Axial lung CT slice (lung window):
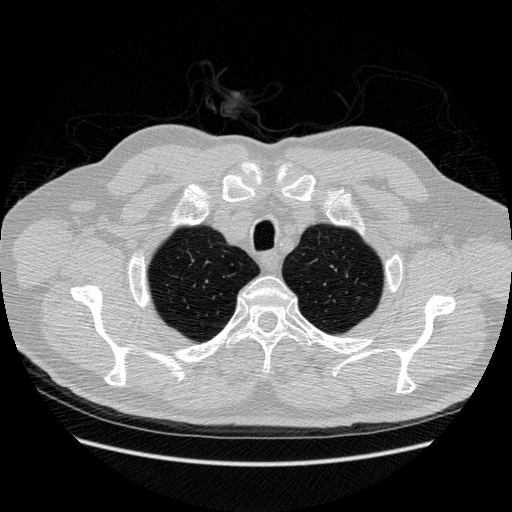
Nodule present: no